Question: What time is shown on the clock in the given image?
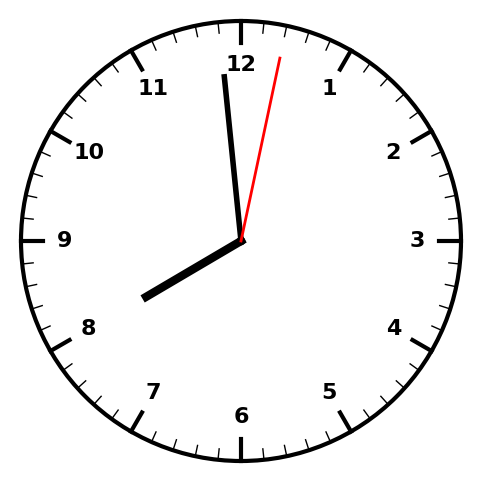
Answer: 07:59:02